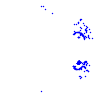
Particle: electron